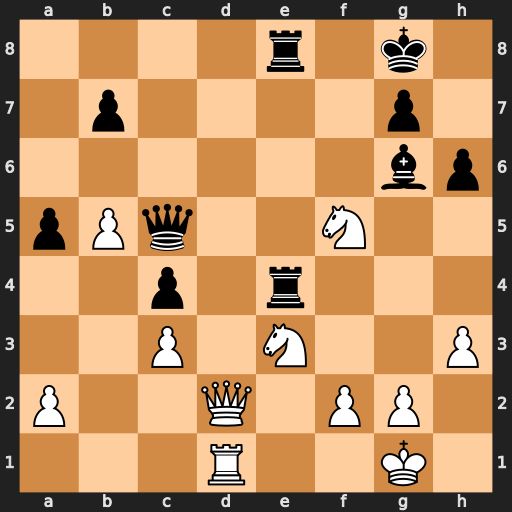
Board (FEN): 4r1k1/1p4p1/6bp/pPq2N2/2p1r3/2P1N2P/P2Q1PP1/3R2K1
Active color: w
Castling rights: -
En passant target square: -
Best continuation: Qd6 Qxd6 Nxd6 Rxe3 fxe3 Rxe3 Nxb7